Interaction volume radius: 5 \u00c5
Interaction volume height: 15 \u00c5
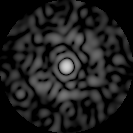
Disorder parameter: 0.8311